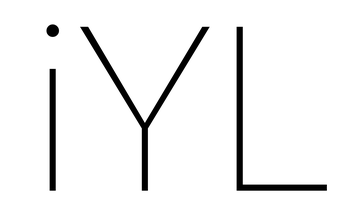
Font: Roboto_Thin